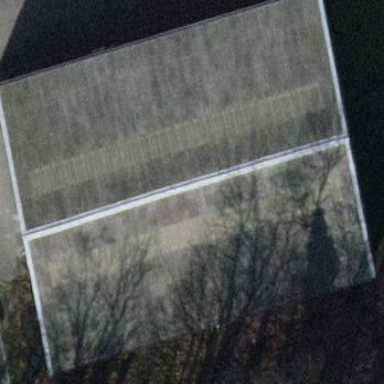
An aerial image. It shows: Warehouse building.